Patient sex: F
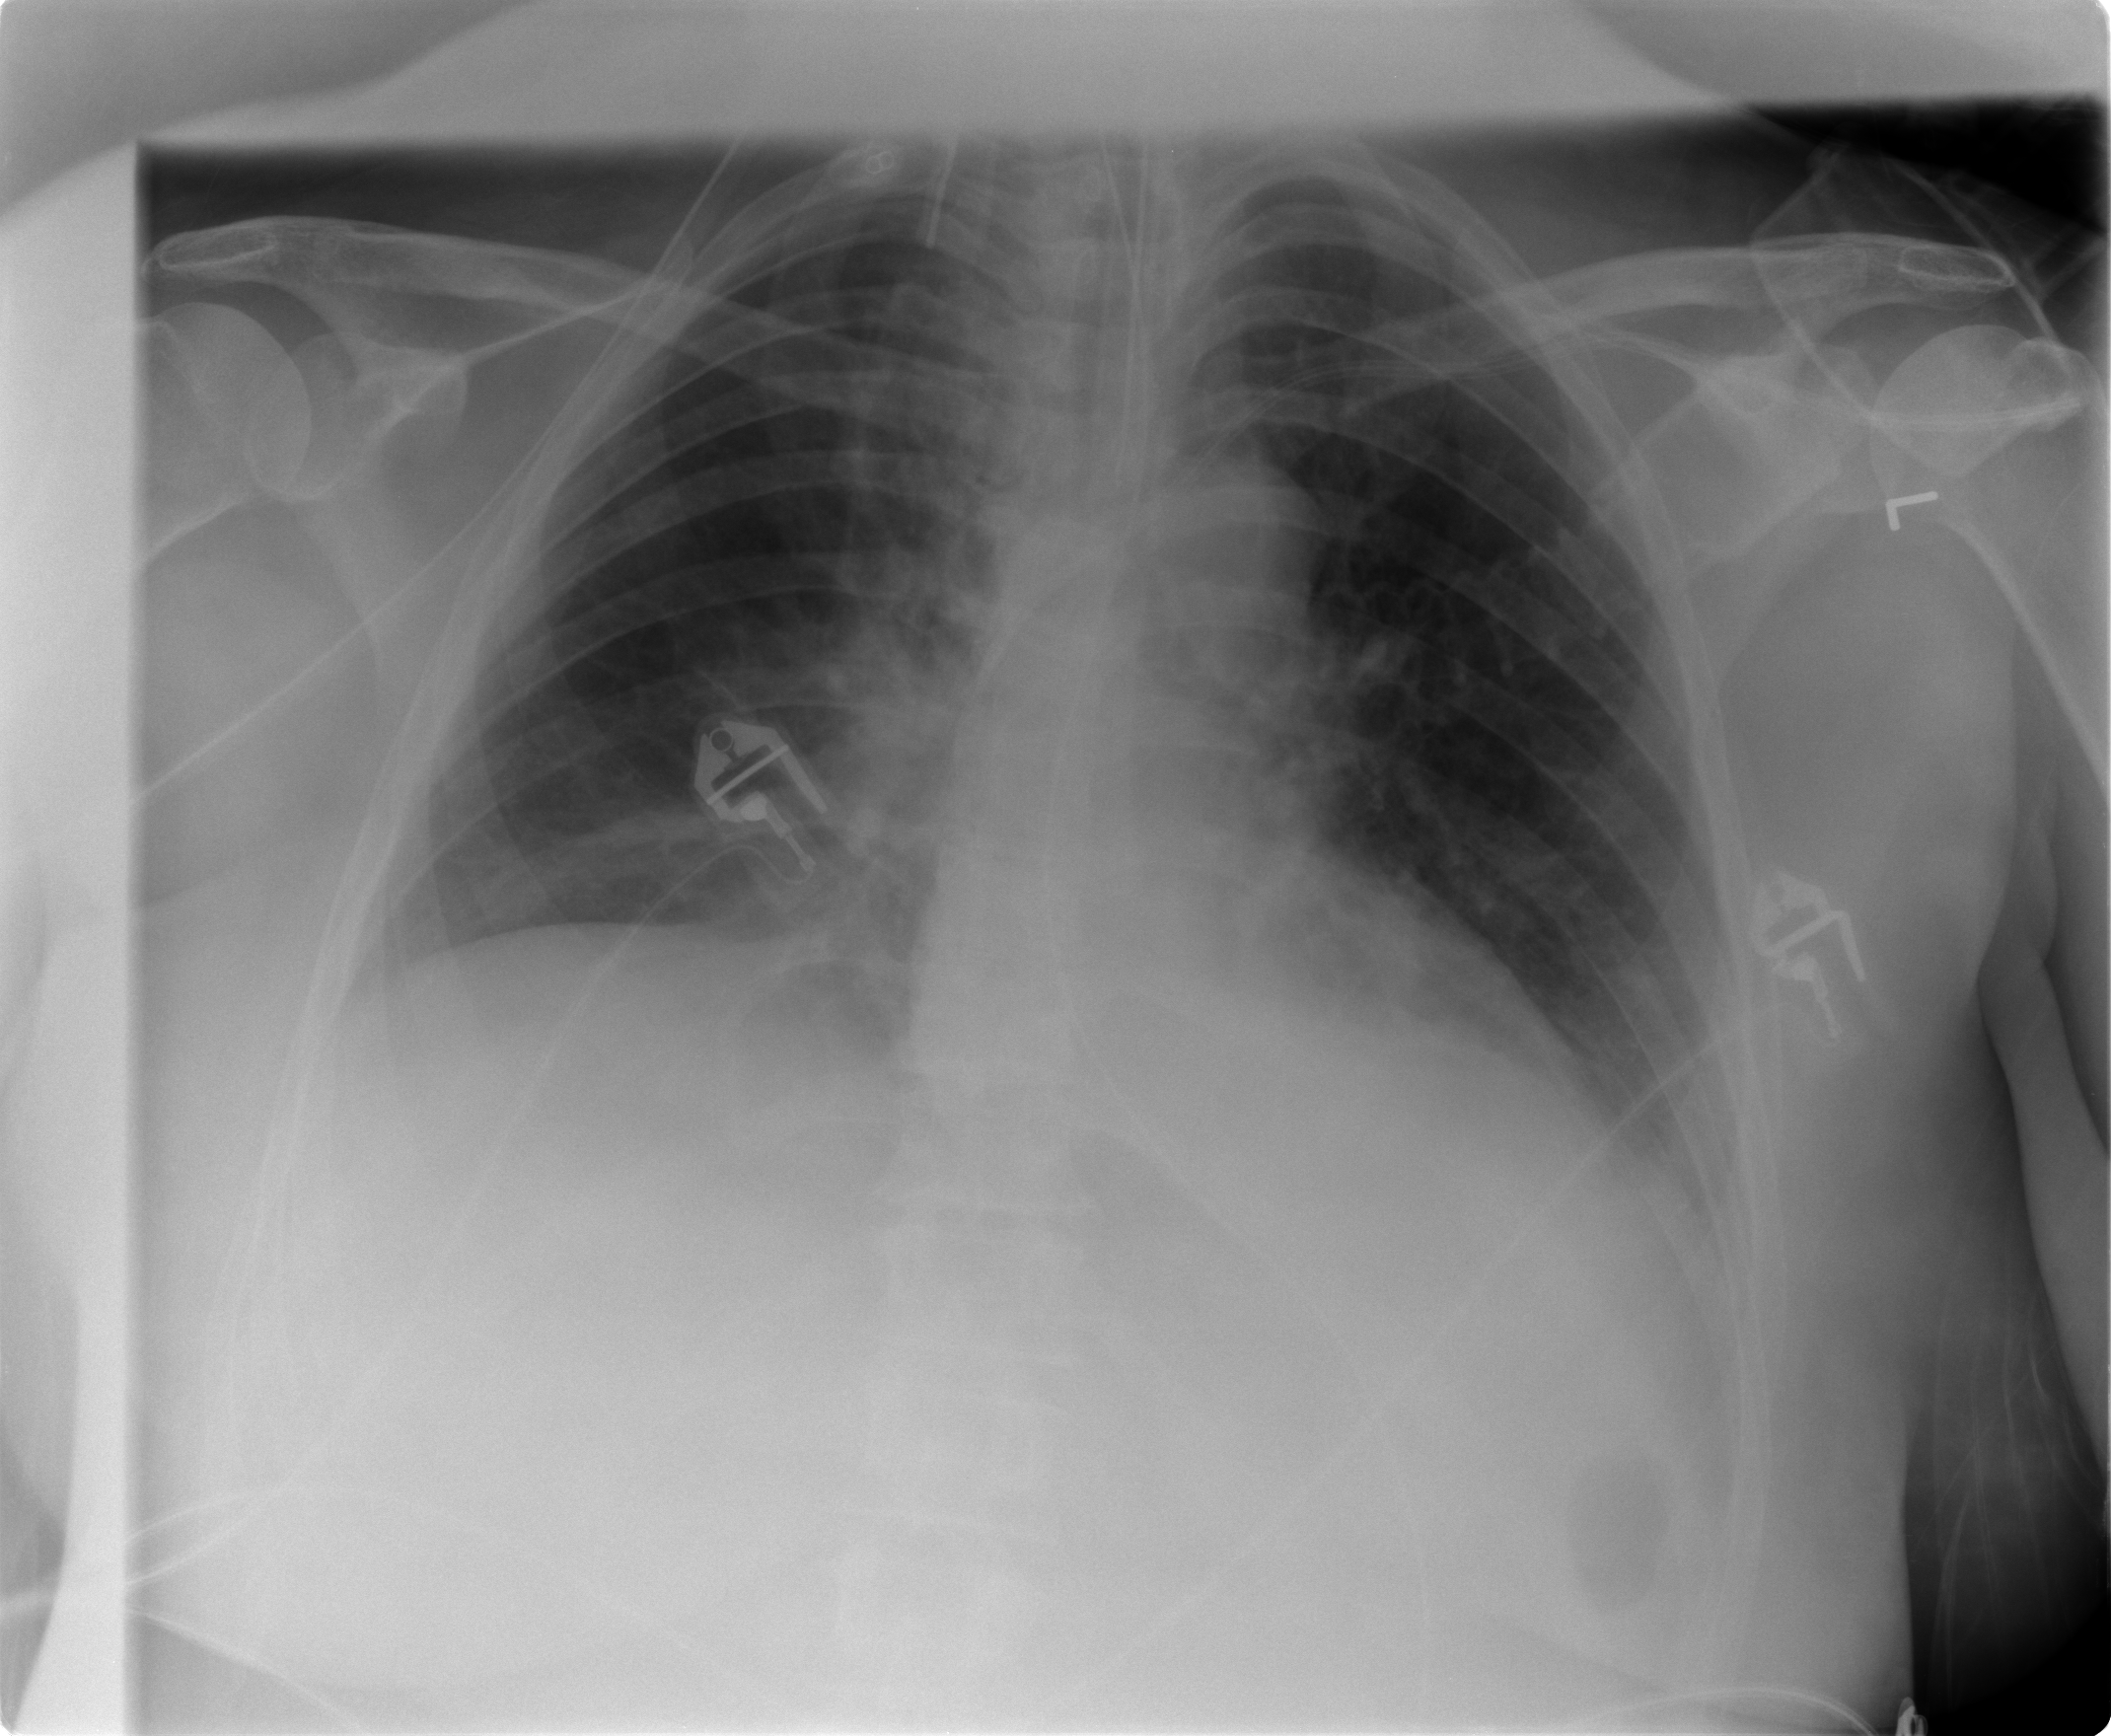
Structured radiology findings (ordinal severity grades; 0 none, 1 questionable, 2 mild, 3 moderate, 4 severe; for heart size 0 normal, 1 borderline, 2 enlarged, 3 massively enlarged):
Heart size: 0
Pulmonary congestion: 0
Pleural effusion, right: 0
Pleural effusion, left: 2
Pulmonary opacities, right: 2
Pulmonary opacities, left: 0
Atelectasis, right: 2
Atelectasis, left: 0